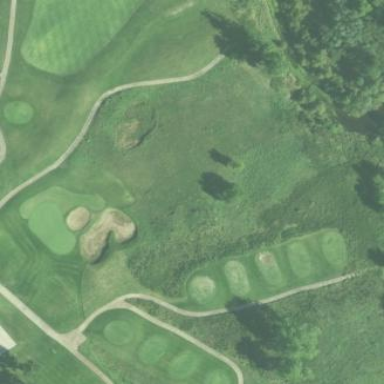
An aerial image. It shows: Golf fairway surrounded by grass.